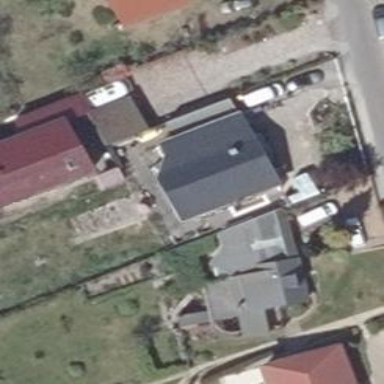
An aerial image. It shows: Detached building with gabled roof.